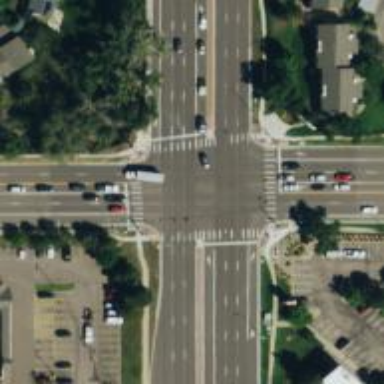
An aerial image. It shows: Crossing on the road.